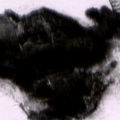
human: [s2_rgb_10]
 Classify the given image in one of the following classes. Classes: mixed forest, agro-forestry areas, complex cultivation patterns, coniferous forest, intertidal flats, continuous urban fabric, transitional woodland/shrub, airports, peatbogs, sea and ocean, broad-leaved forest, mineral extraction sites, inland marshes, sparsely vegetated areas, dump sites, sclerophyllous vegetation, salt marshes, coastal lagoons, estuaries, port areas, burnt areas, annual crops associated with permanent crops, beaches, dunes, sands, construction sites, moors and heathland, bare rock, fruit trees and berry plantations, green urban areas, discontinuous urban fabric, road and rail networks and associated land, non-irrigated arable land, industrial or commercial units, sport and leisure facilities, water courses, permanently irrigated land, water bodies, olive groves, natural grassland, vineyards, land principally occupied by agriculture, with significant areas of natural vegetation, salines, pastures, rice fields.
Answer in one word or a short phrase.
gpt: coniferous forest, mixed forest, peatbogs